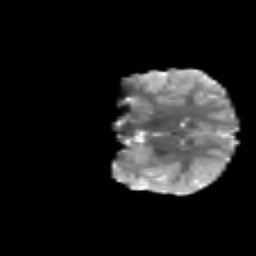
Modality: T2w
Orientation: coronal
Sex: female
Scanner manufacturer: siemens
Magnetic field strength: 3 T
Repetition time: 5 s
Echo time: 0.071 s